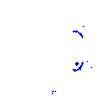
Particle: kaon